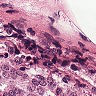
Metastatic tissue present: yes